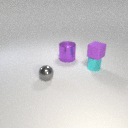
small purple rubber cube above small cyan metal cylinder